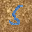
Label: 5